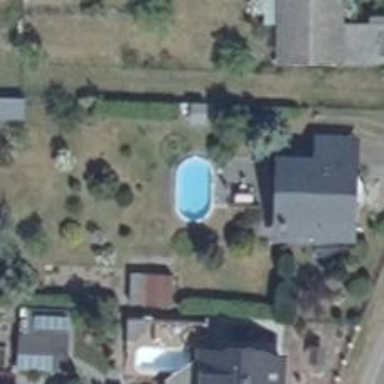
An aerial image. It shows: Swimming pool located in leisure land.